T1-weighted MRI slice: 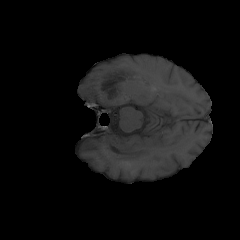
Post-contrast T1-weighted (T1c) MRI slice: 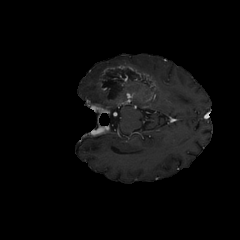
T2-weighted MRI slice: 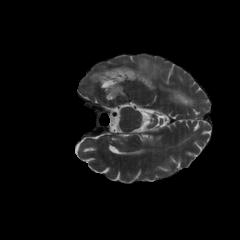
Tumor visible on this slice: yes